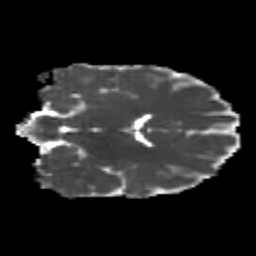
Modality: MD
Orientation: coronal
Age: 23
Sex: female
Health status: healthy
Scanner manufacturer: philips
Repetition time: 7.385 s
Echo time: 0.08599 s